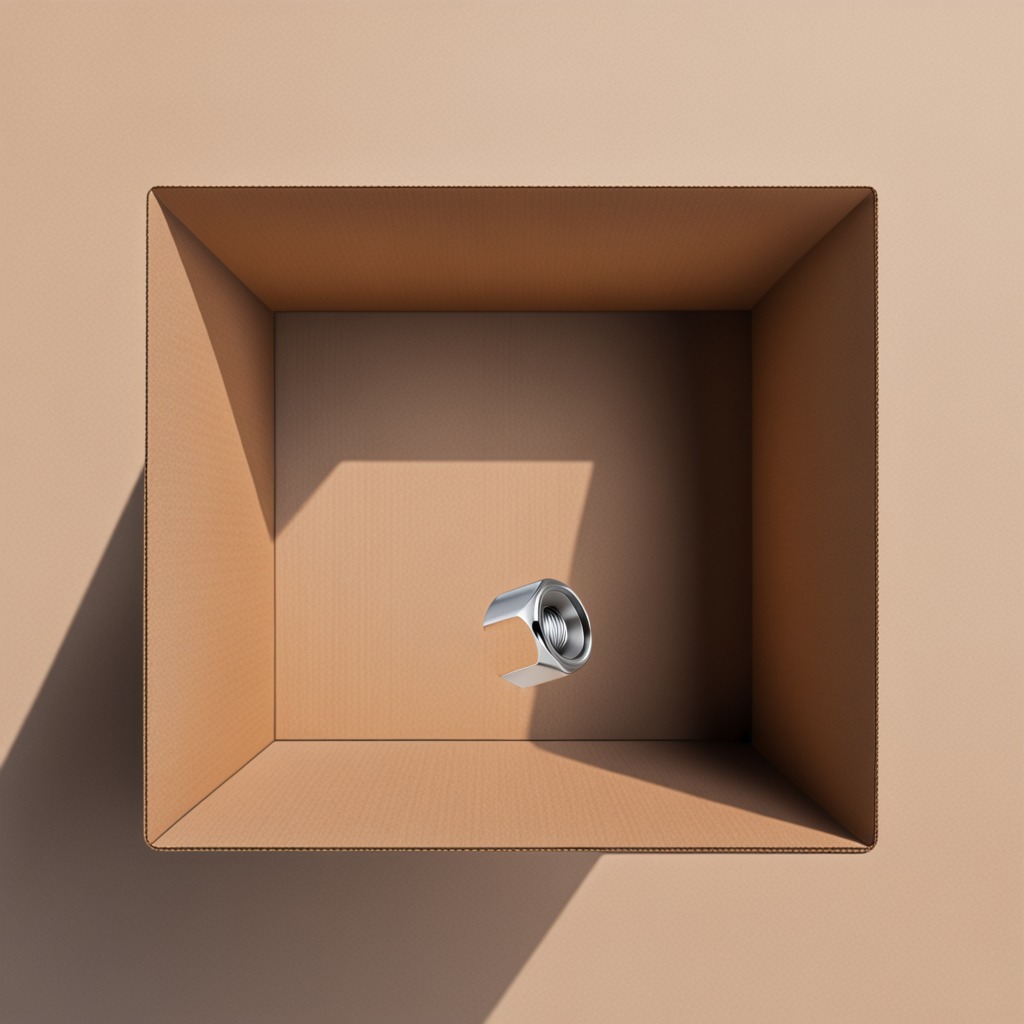
A metal nut lying on a clean dry cardboard box surface in an outdoor workshop during daytime bright natural light soft shadows slightly creased but